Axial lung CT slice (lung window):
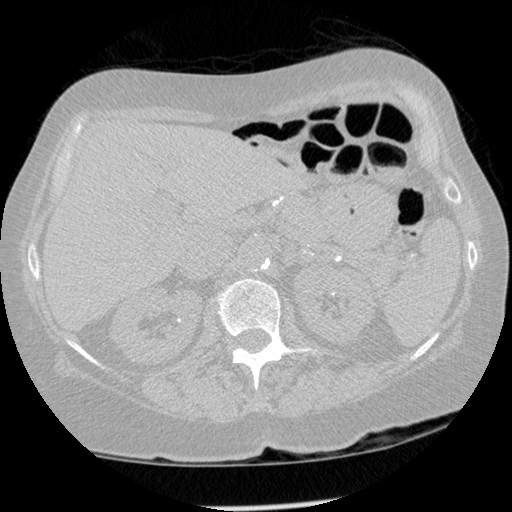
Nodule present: no